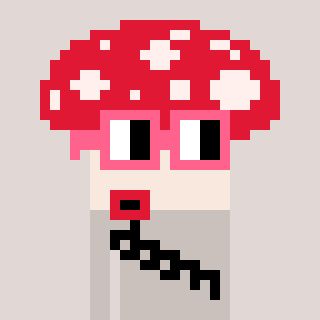
a pixel art character with square pink glasses, a mushroom-shaped head and a foggrey-colored body on a warm background